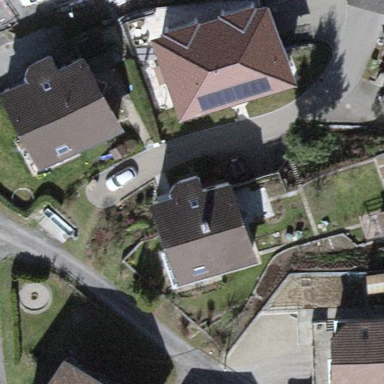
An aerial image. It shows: Residential building.